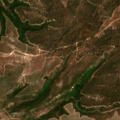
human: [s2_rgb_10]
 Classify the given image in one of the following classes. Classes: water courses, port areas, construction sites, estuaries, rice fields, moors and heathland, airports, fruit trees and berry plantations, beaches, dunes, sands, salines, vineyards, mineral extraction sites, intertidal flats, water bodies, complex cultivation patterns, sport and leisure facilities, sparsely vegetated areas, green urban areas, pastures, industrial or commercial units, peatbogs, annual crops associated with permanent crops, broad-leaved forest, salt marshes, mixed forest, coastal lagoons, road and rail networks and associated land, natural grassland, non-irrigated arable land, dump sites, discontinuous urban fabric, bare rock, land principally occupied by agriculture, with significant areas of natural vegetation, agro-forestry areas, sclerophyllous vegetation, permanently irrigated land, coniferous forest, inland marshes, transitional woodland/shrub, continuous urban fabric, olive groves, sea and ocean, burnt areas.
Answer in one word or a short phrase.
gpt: broad-leaved forest, mixed forest, transitional woodland/shrub